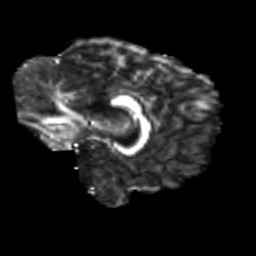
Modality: FA
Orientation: sagittal
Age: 18
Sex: female
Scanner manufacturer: siemens
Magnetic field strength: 3 T
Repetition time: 3.5 s
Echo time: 0.113 s